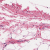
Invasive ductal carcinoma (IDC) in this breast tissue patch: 0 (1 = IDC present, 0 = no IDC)